Question: I want to create a Kivy popup that has an 'x' button in the top left corner to close the popup. I created the button and this functionality, and it is in the top left but not the .
See image of popup here

I am running into problems with the 'Popup.title' . It seems that title_size only changes the size of the font of the text in the title, not the title itself. Do you know of a way to change the the title so my button can be in the top-most left corner?
'''
import sys
import time
from kivy.app import App
from kivy.graphics import Color, Rectangle
from kivy.uix.boxlayout import BoxLayout
from kivy.uix.relativelayout import RelativeLayout #for popup 'x' button
from kivy.uix.button import Button
from kivy.uix.popup import Popup
from kivy.uix.label import Label
class RootWidget(BoxLayout):
def __init__(self, **kwargs):
super(RootWidget, self).__init__(**kwargs)
self.inside = BoxLayout(spacing = 10)
self.add_widget(self.inside)
self.btn2 = Button(text="Open popup", size_hint=(.5, .3))
self.btn2.bind(on_press=self.workscreen)
self.add_widget(self.btn2)
content = RelativeLayout()
content_cancel = Button(text='x',
pos_hint={'left': 1, 'top': 1},
size_hint=(.1, .1),
background_normal='',
background_color=(0, 0.4, 1, 1))
content.add_widget(content_cancel)
content.add_widget(Label(text="This is some helpful text."))
self.popup = Popup(title='', separator_height=0,
#content=Button(text='Close me!', pos_hint={'left': 1, 'top': 1}),
title_size=0,
content=content,
auto_dismiss=False,
size_hint=(None, None), size=(400, 400))
content_cancel.bind(on_press=self.popup.dismiss) #for popup 'x' button
def workscreen(self, instance):
self.popup.open()
class MainApp(App):
def build(self):
self.root = root = RootWidget()
root.bind(size=self._update_rect, pos=self._update_rect)
with root.canvas.before:
self.rect = Rectangle(size=root.size, pos=root.pos)
return root
def _update_rect(self, instance, value):
self.rect.pos = instance.pos
self.rect.size = instance.size
if __name__ == '__main__':
MainApp().run()
'''
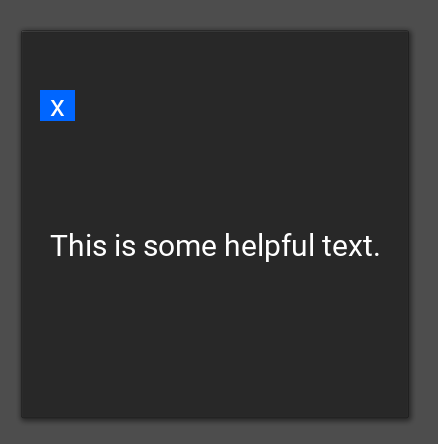
Answer: In your '__init__()' method you can add:
'''
title_label = self.popup.children[0].children[2]
title_label.height = 0
'''
just after the line that creates the 'Popup'. This is a really ugly hack and may fail if the 'Popup' class is ever changed by a 'Kivy' update.